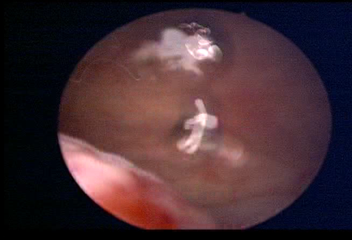
Modality: WLC
Class: Normal mucosa
Bladder cancer association: No